Interaction volume radius: 5 \u00c5
Interaction volume height: 10 \u00c5
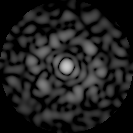
Disorder parameter: 0.7935